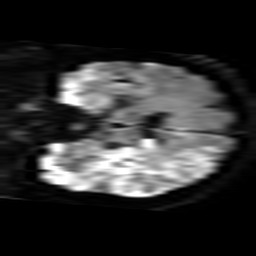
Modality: TRACE
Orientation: coronal
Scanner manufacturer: philips
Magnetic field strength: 3 T
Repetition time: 3.221 s
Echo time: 0.076 s